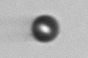
Label: bead